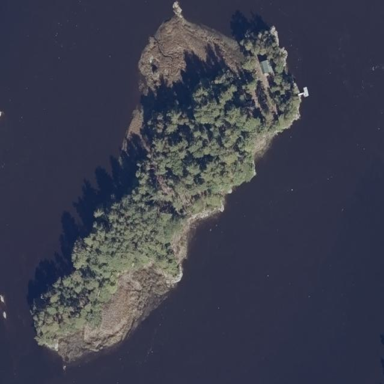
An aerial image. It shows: Island with natural coastline.